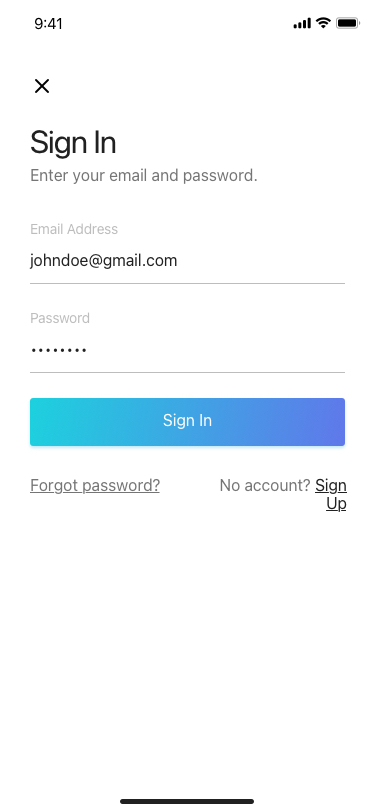
Text in this UI design:
No account? Sign Up
Forgot password?
Sign In
Enter your email and password.